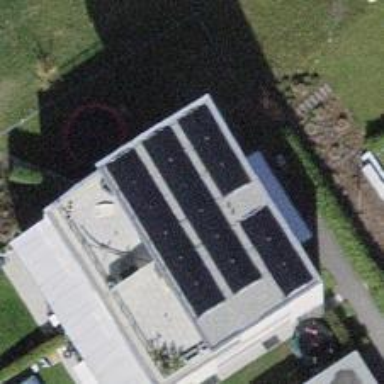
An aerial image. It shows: Solar power generator using photovoltaic method with solar photovoltaic panel types.